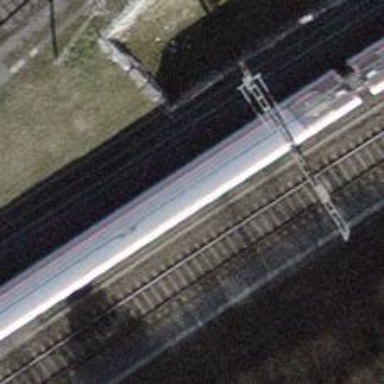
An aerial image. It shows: Railway switch.